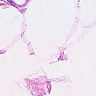
Metastatic tissue present: no